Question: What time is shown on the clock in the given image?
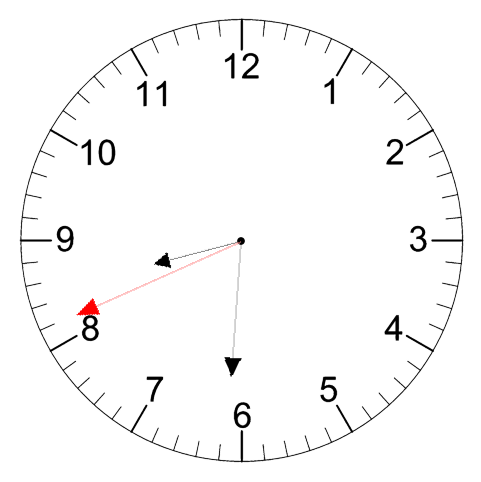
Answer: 08:30:41